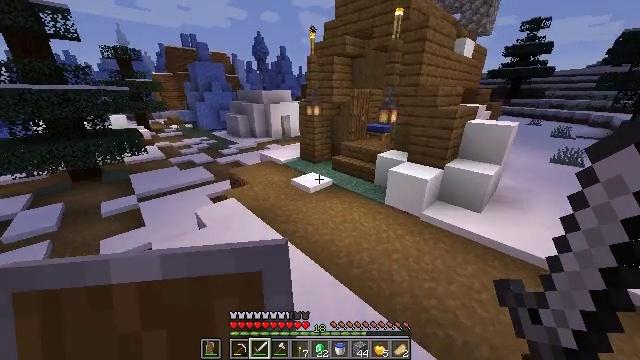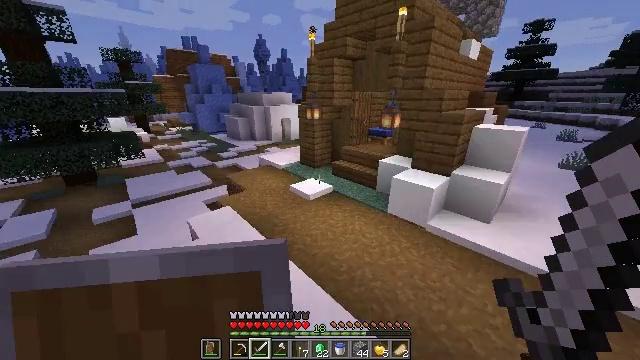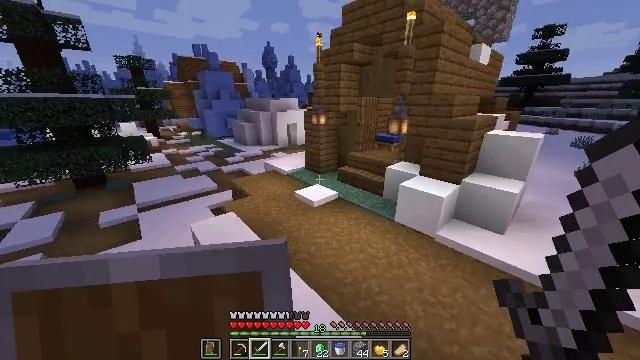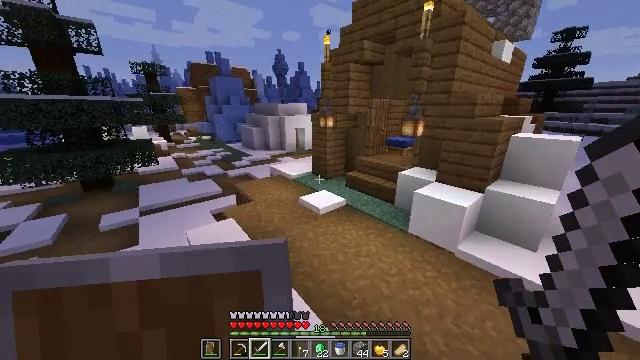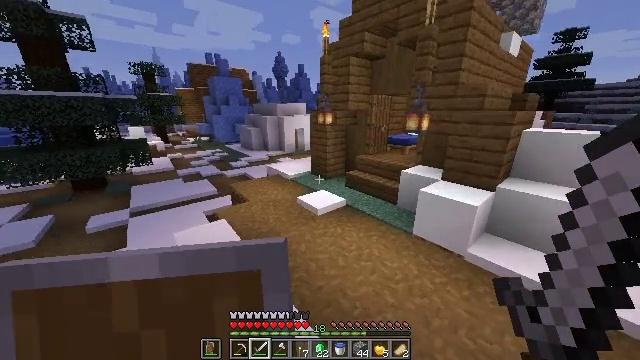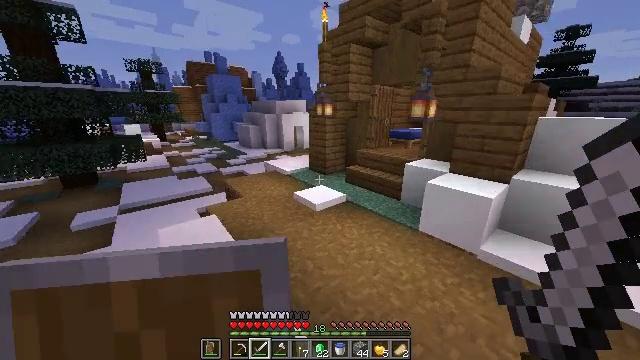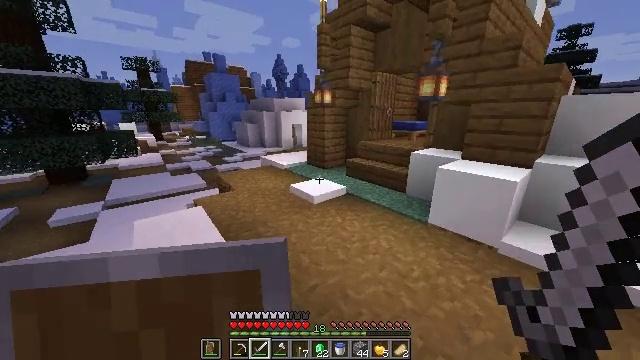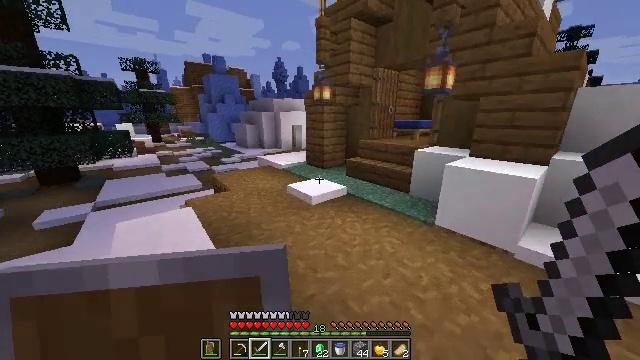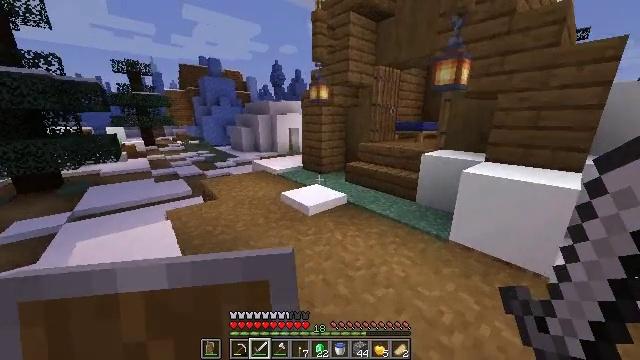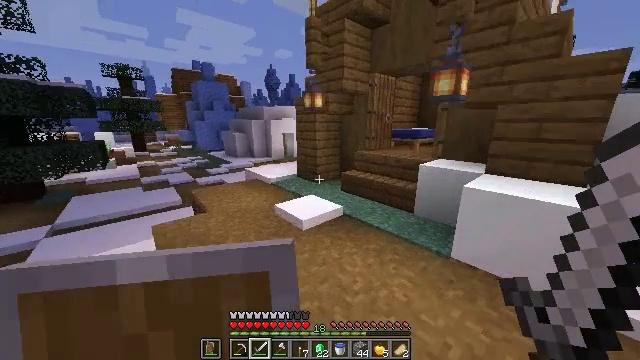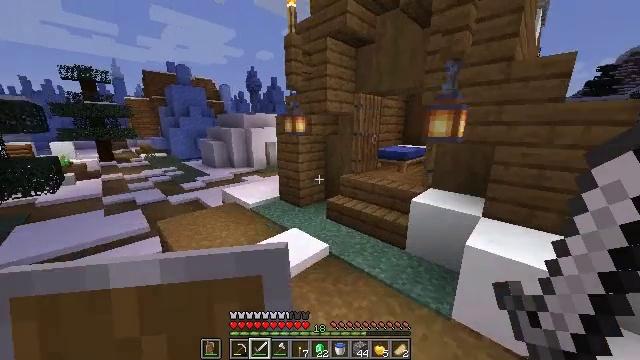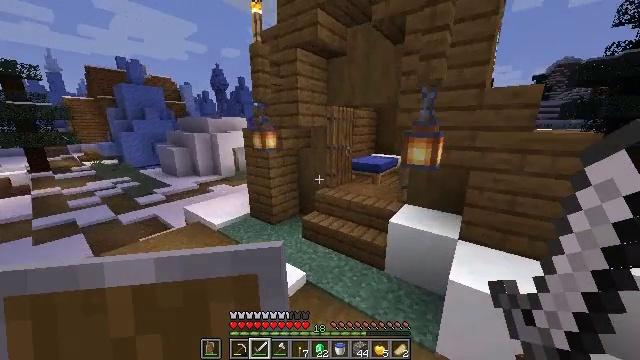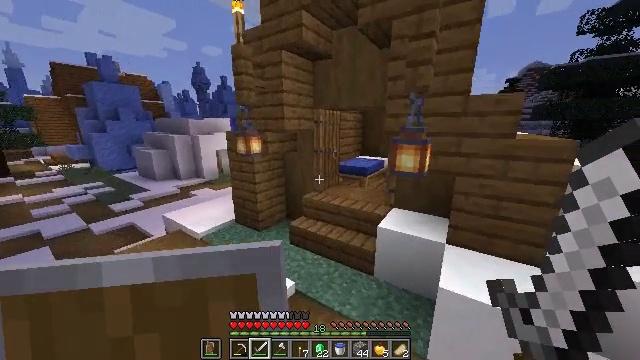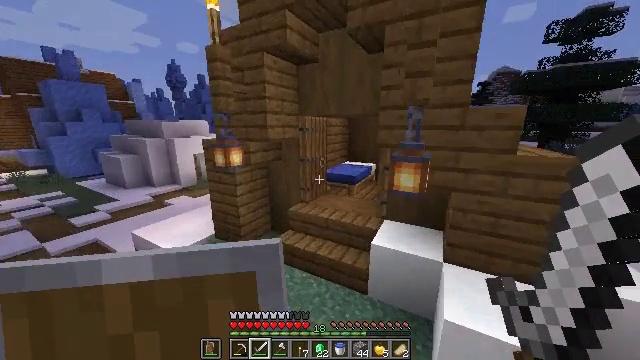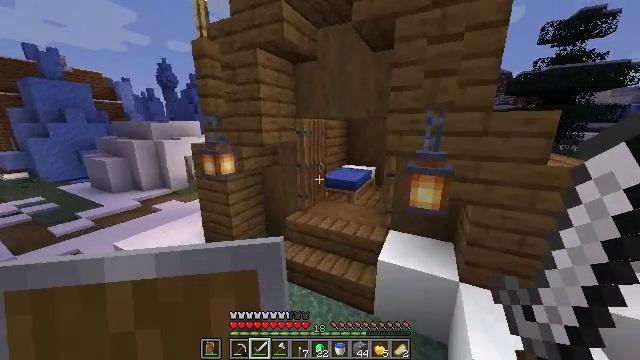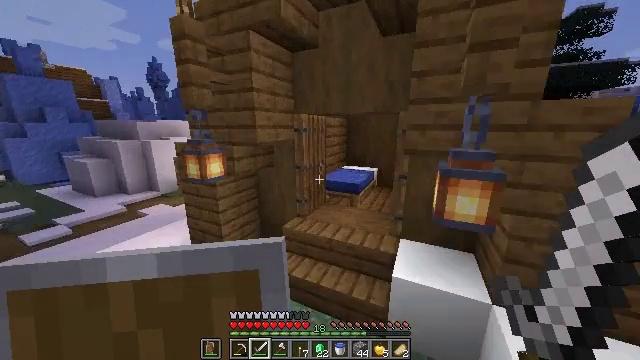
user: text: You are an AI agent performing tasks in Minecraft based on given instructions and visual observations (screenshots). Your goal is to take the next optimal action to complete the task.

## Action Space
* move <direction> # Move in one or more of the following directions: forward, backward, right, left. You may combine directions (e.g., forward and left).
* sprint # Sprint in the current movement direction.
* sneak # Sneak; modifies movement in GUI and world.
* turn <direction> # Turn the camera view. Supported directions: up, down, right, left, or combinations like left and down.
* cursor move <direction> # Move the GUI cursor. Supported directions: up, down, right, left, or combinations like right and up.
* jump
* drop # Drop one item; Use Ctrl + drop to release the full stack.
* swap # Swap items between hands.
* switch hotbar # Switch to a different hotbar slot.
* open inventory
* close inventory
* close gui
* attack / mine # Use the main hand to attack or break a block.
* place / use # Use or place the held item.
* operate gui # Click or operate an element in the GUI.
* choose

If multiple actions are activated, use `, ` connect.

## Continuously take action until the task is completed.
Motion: motion action
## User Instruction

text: Collect the blue bed by attacking it.
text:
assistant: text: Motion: move forward, sprint, jump
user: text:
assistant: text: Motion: move forward, sprint, turn left and up, jump
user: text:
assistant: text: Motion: move forward, sprint, turn left and up, jump
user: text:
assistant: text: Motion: move forward, sprint, jump
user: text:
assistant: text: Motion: move forward, sprint, jump
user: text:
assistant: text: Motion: move forward, sprint
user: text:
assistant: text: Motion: move forward, sprint
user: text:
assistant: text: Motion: move forward, sprint
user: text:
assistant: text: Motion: move forward, sprint, turn right, jump
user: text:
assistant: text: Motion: move forward, sprint, turn right, jump
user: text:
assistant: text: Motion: move forward, sprint, turn right, jump
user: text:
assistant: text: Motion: move forward, sprint, turn right, jump
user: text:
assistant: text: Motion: move forward, sprint, turn right, jump
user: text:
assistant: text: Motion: move forward, sprint, turn right
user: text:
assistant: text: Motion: move forward, sprint, turn right
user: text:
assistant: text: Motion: move forward, sprint, turn right
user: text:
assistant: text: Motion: move forward, sprint, turn right
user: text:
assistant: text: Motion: move forward, sprint, turn right
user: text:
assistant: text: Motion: move forward, sprint, turn right and up
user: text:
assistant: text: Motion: move forward, sprint, turn right
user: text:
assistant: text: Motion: move forward, sprint, turn right and up
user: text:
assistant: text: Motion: move forward, sprint, turn right
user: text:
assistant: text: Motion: move forward
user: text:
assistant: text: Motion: move forward
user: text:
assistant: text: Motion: move forward
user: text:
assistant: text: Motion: move forward, turn right
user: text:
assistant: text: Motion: move forward, turn right
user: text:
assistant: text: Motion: move forward
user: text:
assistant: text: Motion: move forward
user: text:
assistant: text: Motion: move forward